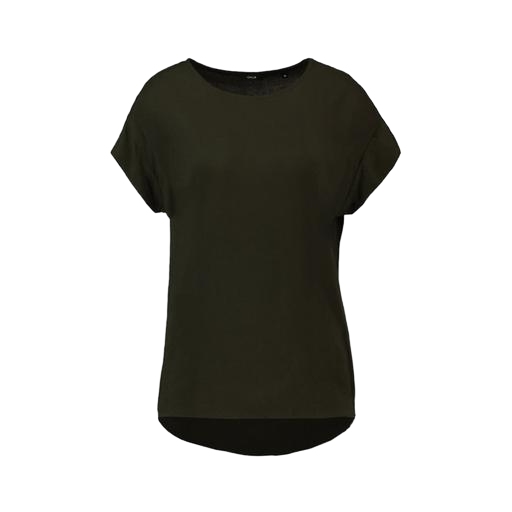
short-sleeve top only macy, cap-sleeved tee, black petite boat-neck t-shirt only macy, white background